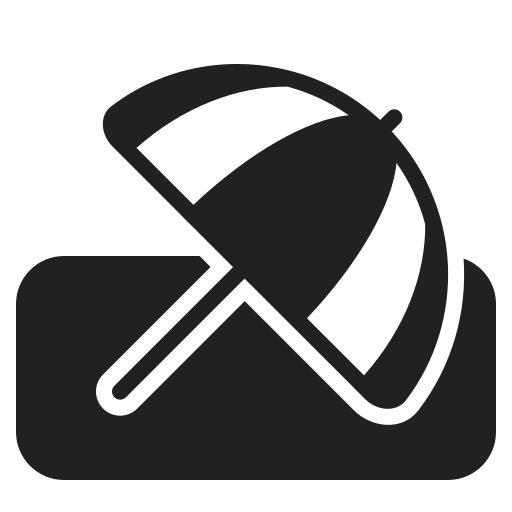
umbrella on ground high contrast